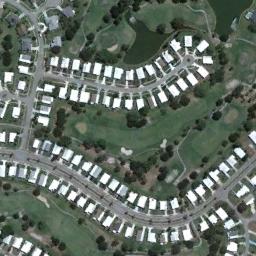
Label: residential